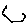
Label: hexagon